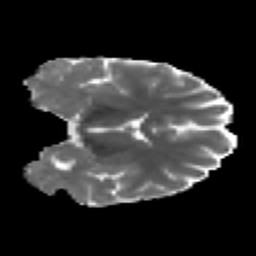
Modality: MD
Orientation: coronal
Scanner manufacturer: ge
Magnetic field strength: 3 T
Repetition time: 7.98 s
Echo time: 0.0701 s